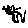
Label: cat